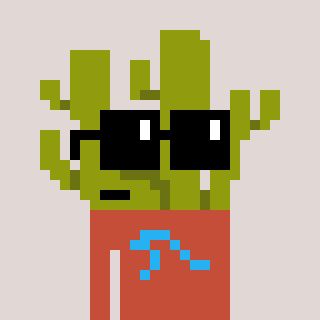
a pixel art character with square black sunglasses, a cactus-shaped head and a rust-colored body on a warm background